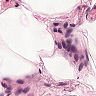
Metastatic tissue present: no